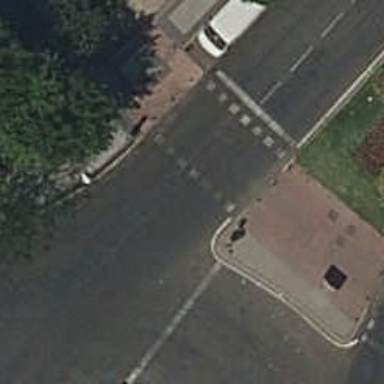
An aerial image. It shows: Traffic signals at road crossing.